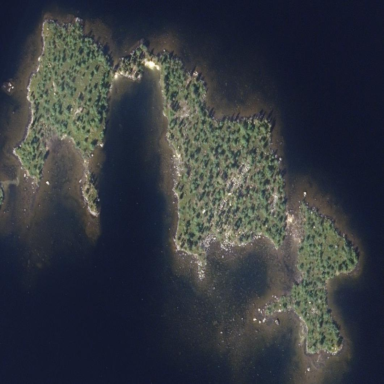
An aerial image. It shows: Islet.